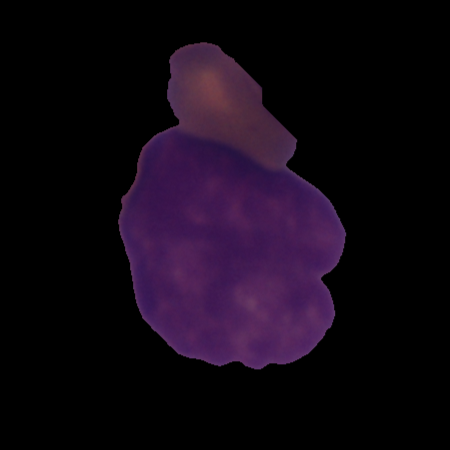
Label: cancer